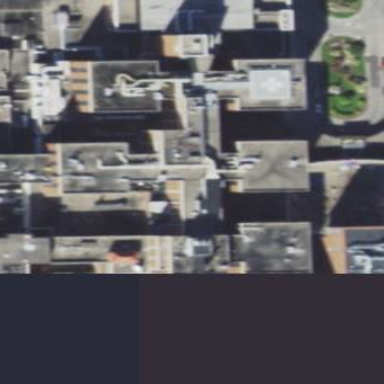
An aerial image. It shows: Hospital building.